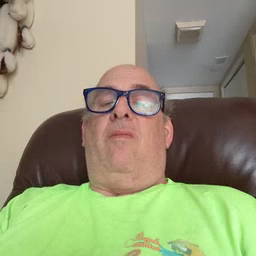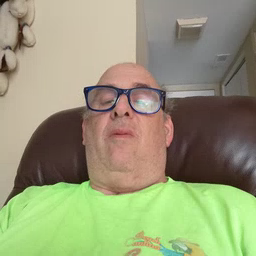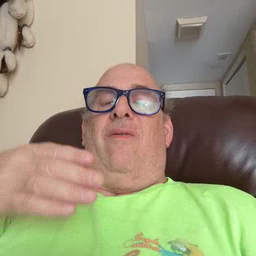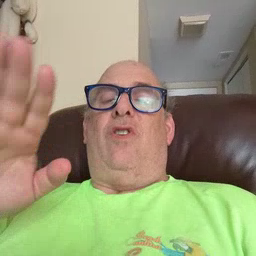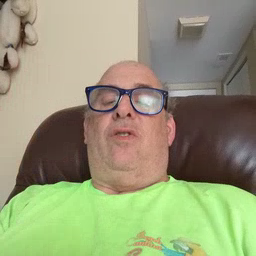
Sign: finish